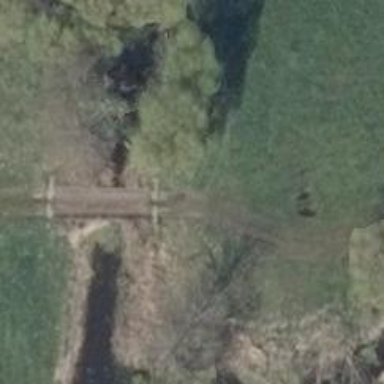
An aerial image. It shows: Bridge over well-constructed track.